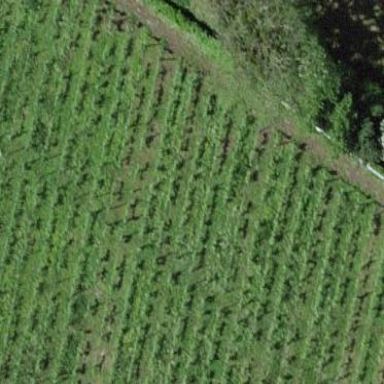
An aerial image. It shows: Vineyard with grape crops.